Question: I have a which looks like:
'''
SELECT max(sp.id) as max_id, p.name as player, max(update_time) as last_seen, min(login_time) as first_seen, s.name as last_server,
sum(sp.play_time) as ontime_total,
sum(case when login_time > NOW() - INTERVAL 1 DAY then sp.play_time end) as ontime_day,
sum(case when login_time > NOW() - INTERVAL 7 DAY then sp.play_time end) as ontime_week,
sum(case when login_time > NOW() - INTERVAL 1 MONTH then sp.play_time end) as ontime_month
FROM session_player sp
INNER JOIN players p ON p.id=sp.player_id
INNER JOIN server s ON s.id=sp.server_id
WHERE p.name = ?
'''

Node22 isn't the last server. I am struggling on finding a way to get the server of the last record within this query. How would you solve this issue, if possible without running a second query.
(This query already takes 2-3s seconds depending on the user, if possible I would like to avoid any overhead and in case you see performance optimization possibilities I would appreciate anything.)
This would work, but its performance you can guess (4-5s):
'''
SELECT
MAX( sp.id ) AS max_id, p.name AS player, MAX( update_time ) AS last_seen, MIN( login_time ) AS first_seen,
SUM( sp.play_time ) AS ontime_total,
SUM( CASE WHEN login_time > NOW( ) - INTERVAL 1 DAY THEN sp.play_time END ) AS ontime_day,
SUM( CASE WHEN login_time > NOW( ) - INTERVAL 7 DAY THEN sp.play_time END ) AS ontime_week,
SUM( CASE WHEN login_time > NOW( ) - INTERVAL 1 MONTH THEN sp.play_time END ) AS ontime_month,
(SELECT s.name
FROM session_player sp
JOIN players p ON p.id=sp.player_id
JOIN server s ON s.id=sp.server_id
WHERE p.name = ?
ORDER BY sp.id DESC
LIMIT 1
) as last_server
FROM session_player sp
INNER JOIN players p ON p.id = sp.player_id
INNER JOIN server s ON s.id = sp.server_id
WHERE p.name = ?
'''
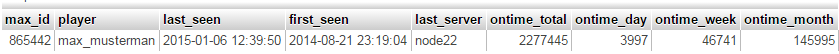
Answer: After nearly 3 hours of experimenting I got it and even 260 times faster as before:
'''
SELECT MAX(pd.id) AS max_id, pd.name AS player, MAX( pd.update_time ) AS last_seen, MIN( pd.login_time ) AS first_seen,
SUM( pd.play_time ) AS ontime_total,
SUM( CASE WHEN pd.login_time > NOW( ) - INTERVAL 1 DAY THEN pd.play_time END ) AS ontime_day,
SUM( CASE WHEN pd.login_time > NOW( ) - INTERVAL 7 DAY THEN pd.play_time END ) AS ontime_week,
SUM( CASE WHEN pd.login_time > NOW( ) - INTERVAL 1 MONTH THEN pd.play_time END ) AS ontime_month,
(SELECT s.name
FROM session_player sp
INNER JOIN server s ON s.id=sp.server_id
WHERE max(pd.id)=sp.id
) as last_server
FROM (
SELECT sp.id AS id, sp.server_id as server_id, p.name AS name, sp.login_time AS login_time, sp.update_time AS update_time, sp.play_time AS play_time
FROM session_player sp
INNER JOIN players p ON p.id=sp.player_id
WHERE p.name = ?
) as pd
'''